Question: '''
$("body").on("click", ".delete_human", function(){
var custom_tdid = $(this).attr('data-id');
$(".peoples_data .xls-people-"+custom_tdid).hide(400 , function() {$(".peoples_data .xls-people-"+custom_tdid).remove()});
console.log(people);
for(var i = 0; i < people.length; i++){
if(people[i].tdid==custom_tdid)
{
delete people[i];
delete people_to_parse[i];
delete people_to_save_parse[i];
}
}
console.log(people);
});
'''
'''
var td1 = "<tr class='xls-people-"+custom_tdid+"'><td><div class='parse_name Photo-text-"+custom_tdid+"'><img src='https://graph.facebook.com/3/picture'/></div></td>";
var td2 = "<td><div class='parse_name ID-text-"+custom_tdid+"'>"+custom_id+"</div><div class='parse_name1'><div class='switch demo3'><input type='checkbox' id='counters' class='ID-"+custom_tdid+"'><label><i></i></label></div></div></td>";
var td3 = "<td><div class='parse_name Name-text-"+custom_tdid+"'>"+custom_firstname+"</div><div class='parse_name1'><div class='switch demo3'><input type='checkbox' id='counters' class='Name-"+custom_tdid+"'><label><i></i></label></div></div></td>";
var td4 = "<td><div class='parse_name Surname-text-"+custom_tdid+"'>"+custom_lastname+"</div><div class='parse_name1'><div class='switch demo3'><input type='checkbox' id='counters' class='Surname-"+custom_tdid+"'><label><i></i></label></div></div></td>";
var td5 = "<td><div class='parse_name Nickname-text-"+custom_tdid+"'>"+custom_nickname+"</div><div class='parse_name1'><div class='switch demo3'><input type='checkbox' id='counters' class='Nickname-"+custom_tdid+"'><label><i></i></label></div></div></td>";
var td6 = "<td><div class='parse_name Phone-text-"+custom_tdid+"'>"+custom_phone+"</div><div class='parse_name1'><div class='switch demo3'><input type='checkbox' id='counters' class='Phone-"+custom_tdid+"'><label><i></i></label></div></div></td>";
var td7 = "<td><div class='parse_name City-text-"+custom_tdid+"'>"+custom_city+"</div><div class='parse_name1'><div class='switch demo3'><input type='checkbox' id='counters' class='City-"+custom_tdid+"'><label><i></i></label></div></div></td>";
var td8 = "<td><div class='parse_name CountFriends-text-"+custom_tdid+"'>"+custom_countfriends+"</div><div class='parse_name1'><div class='switch demo3'><input type='checkbox' id='counters' class='CountFriends-"+custom_tdid+"'><label><i></i></label></div></div></td>";
var td9 = "<td><div class='parse_name Mail-text-"+custom_tdid+"'>"+custom_mail+"</div><div class='parse_name1'><div class='switch demo3'><input type='checkbox' id='counters' class='Mail-"+custom_tdid+"'><label><i></i></label></div></div></td>";
var td10 = "<td><div class='parse_name Avocation-text-"+custom_tdid+"'>"+custom_avocation+"</div><div class='parse_name1'><div class='switch demo3'><input type='checkbox' id='counters' class='Avocation-"+custom_tdid+"'><label><i></i></label></div></div></td>";
var td11 = "<td><div class='parse_name Status-text-"+custom_tdid+"'>Wait to parse</div><button class='delete_human' data-id='"+custom_tdid+"'>DELETE</button></td></tr>";
$(".peoples_data tbody").append(td1+td2+td3+td4+td5+td6+td7+td8+td9+td10+td11).hide().show('slow');
'''

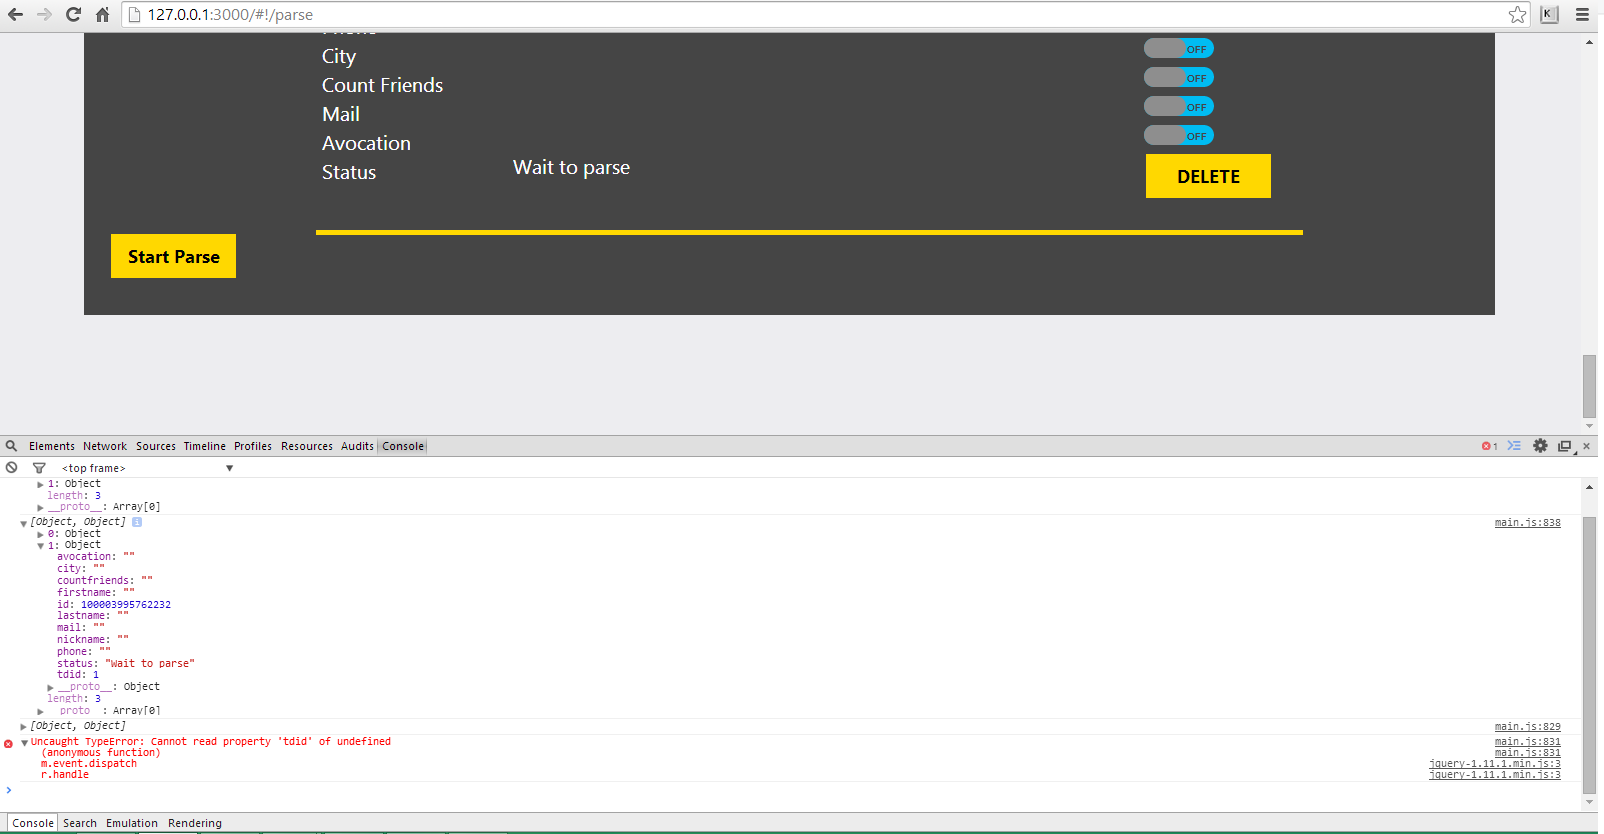
Answer: the issue is removing the element by <URL> instead, since 'delete' still keeps the index with the value 'undefined', but 'splice' actually removes the element from the array
'''
$("body").on("click", ".delete_human", function(){
var custom_tdid = $(this).attr('data-id');
$(".peoples_data .xls-people-"+custom_tdid).hide(400 , function() {$(".peoples_data .xls-people-"+custom_tdid).remove()});
console.log(people);
for(var i = 0; i < people.length; i++){
if(people[i].tdid==custom_tdid)
{
people.splice(i, 1);
people_to_parse.splice(i, 1);
people_to_save_parse.splice(i, 1);
}
}
console.log(people);
});
'''
You can see ( in your console output ) there is actually two elements in the array, but length still holding the value of 3, now you can realize where the error happens.